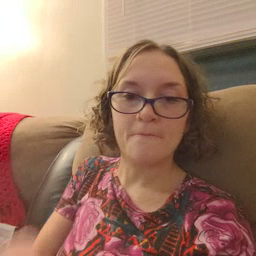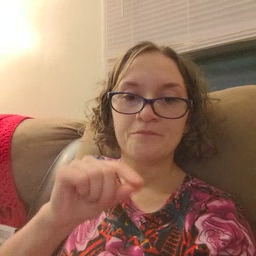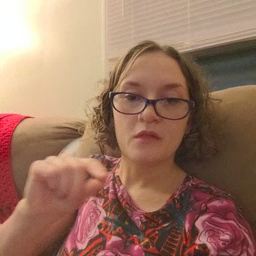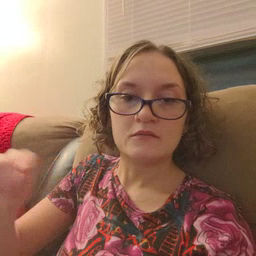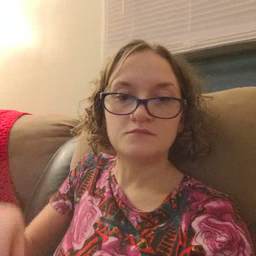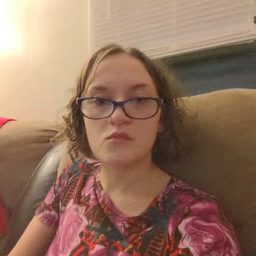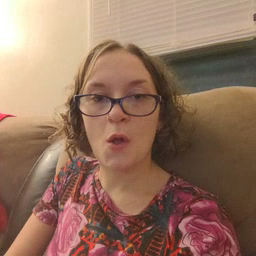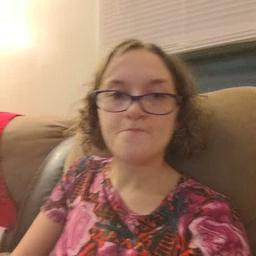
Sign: pen